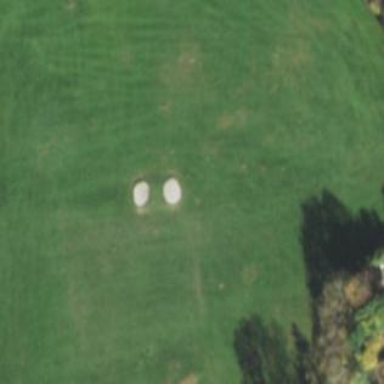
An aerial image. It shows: Driving range golf pitch.